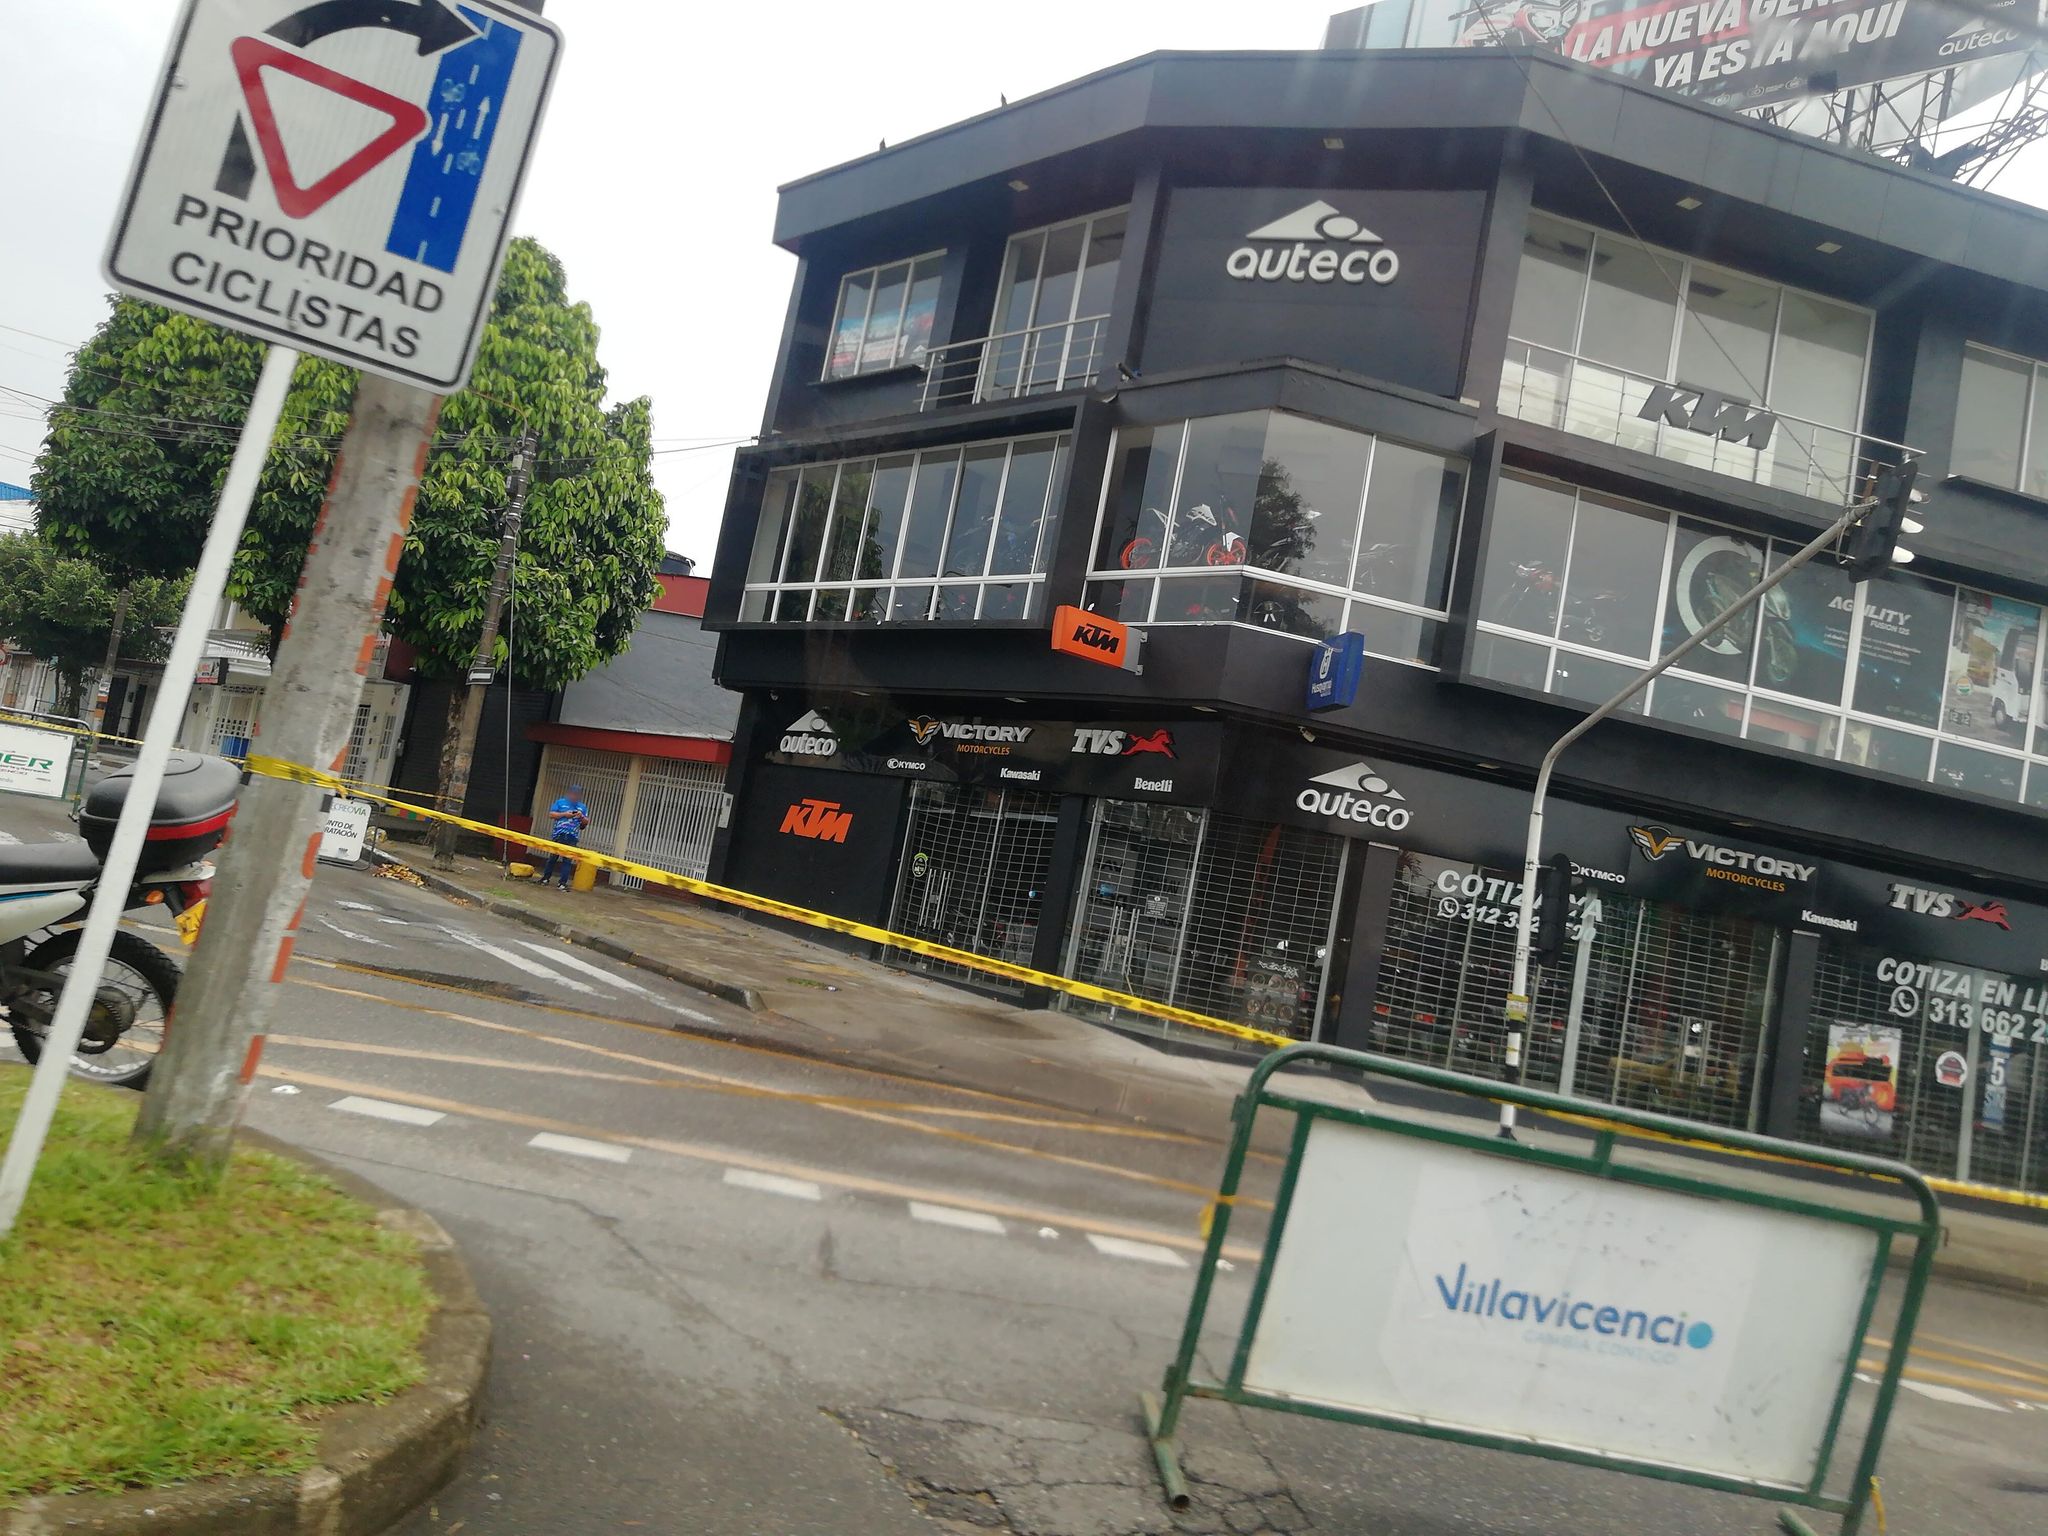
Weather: clear
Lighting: day
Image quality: good
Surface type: walking surface
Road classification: cycleway
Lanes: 2.0
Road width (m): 1.0
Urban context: urban centre
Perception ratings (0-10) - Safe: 5.88, Lively: 4.53, Beautiful: 6.27, Boring: 3.38, Depressing: 8.05, Wealthy: 4.9